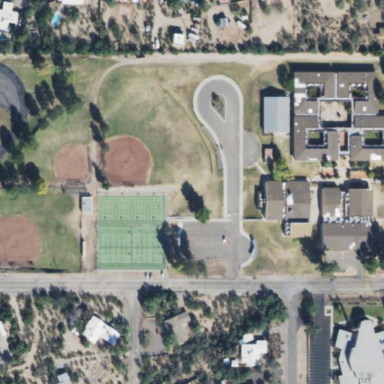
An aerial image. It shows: School.